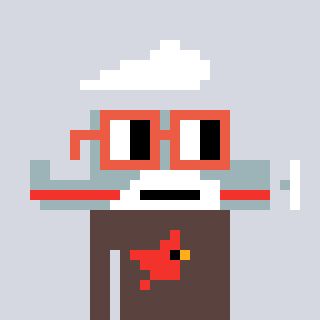
a pixel art character with square orange glasses, a plane-shaped head and a darkbrown-colored body on a cool background